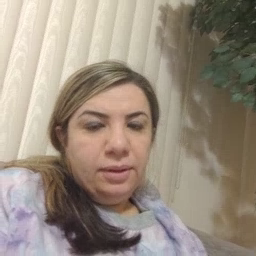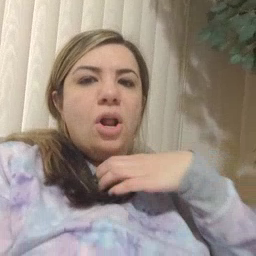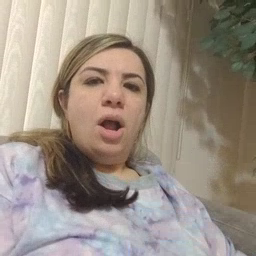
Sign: hungry